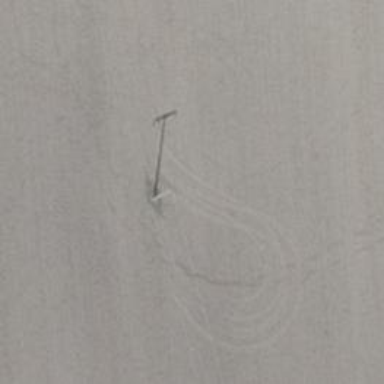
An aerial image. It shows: Minor power line.